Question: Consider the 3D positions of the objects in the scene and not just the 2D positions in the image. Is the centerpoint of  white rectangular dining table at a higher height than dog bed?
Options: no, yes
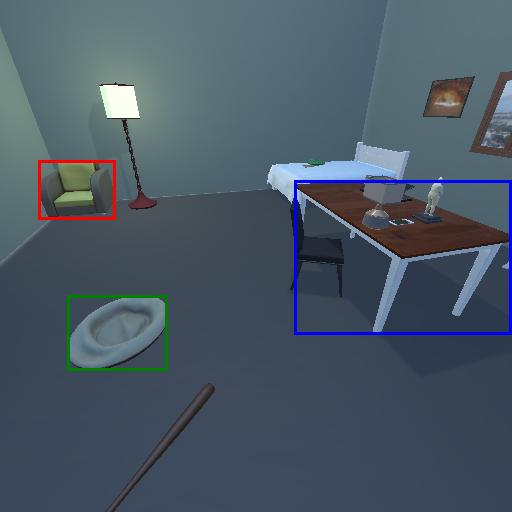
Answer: no